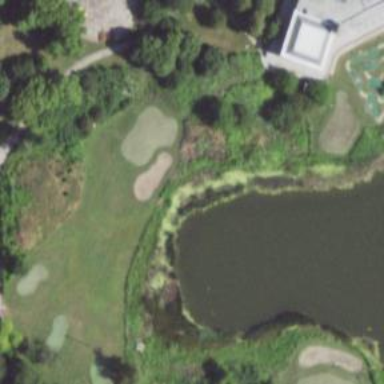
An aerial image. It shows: Grassy area designated as golf fairway.